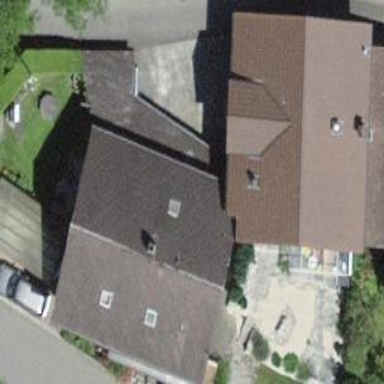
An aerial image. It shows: Residential building.